Question: I have a list of 7 countries with a specific score for each one respectively. Using this code, the color scale starts at the lowest score (0.1367) and ends at the highest score (0.3760). I would like the scale to start at a lower value such as 0.08 and stop at a higher value such as 0.4, since e.g. 0.1367 is still a fairly good score but now displays blue since it is the lowest score in the data-set.
How can I adjust the color scale to start at a lower value that is not included in my data-set?
This is my code:
'''
library(rworldmap)
library(RColorBrewer)
d = read.table(text="
country score
Italy 0.3760
Belgium 0.1431
France 0.2028
Netherlands 0.1431
Australia 0.1411
Germany 0.1431
'United States' 0.1367
", header=T)
numCats <- 100
palette = colorRampPalette(c('blue','lightblue','green', 'yellow', 'red'))
(numCats)
dt <- joinCountryData2Map(d, joinCode="NAME", nameJoinColumn="country")
map18 = mapCountryData(dt, nameColumnToPlot="score",
catMethod="fixedWidth",numCats = numCats,colourPalette = palette, mapTitle =
"AHP Score Obtained",missingCountryCol = 'grey',addLegend=FALSE)
do.call(addMapLegend
,c(map18
,horizontal=TRUE
,legendWidth=0.5))
'''

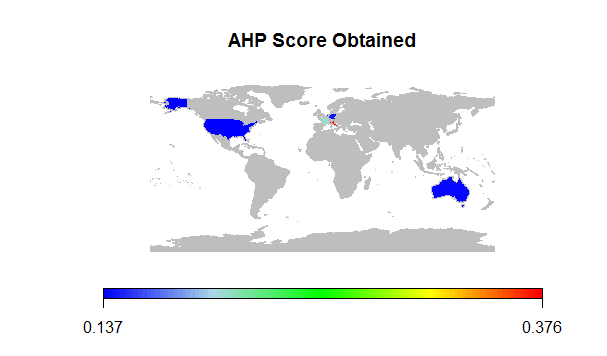
Answer: You have to manually set the range at which you want values to be specified beforehand. After doing that, split your range into an equal number of classes (in your case you have 100, meaning you want 101 numbers or labels) to make a continuous sequence.
'''
limits <- range(0.08, 0.40) # custom range
legend.limits <- seq(min(limits), max(limits), len = 101) # splitting to make continuous variable
'''
We then manually modify 'catMethod' in the 'mapCountryData' function to reflect our custom range:
'''
map18 <- mapCountryData(dt, nameColumnToPlot="score",
catMethod= legend.limits, # custom range for legend
numCats = numCats,
colourPalette = "rainbow", # using default colors
mapTitle = "AHP Score Obtained",
missingCountryCol = 'grey',
addLegend=FALSE)
do.call(addMapLegend, c(map18, horizontal = TRUE,
legendWidth = 0.5,
legendLabels = "limits"))
'''
<URL>
Note that I also changed the 'colourPalette' argument to a default rainbow scale. You originally specified the 'palette' variable which specifies 5 colors, but because we now have 100+ classes, 'colourPalette' will need to use one of the defaults.